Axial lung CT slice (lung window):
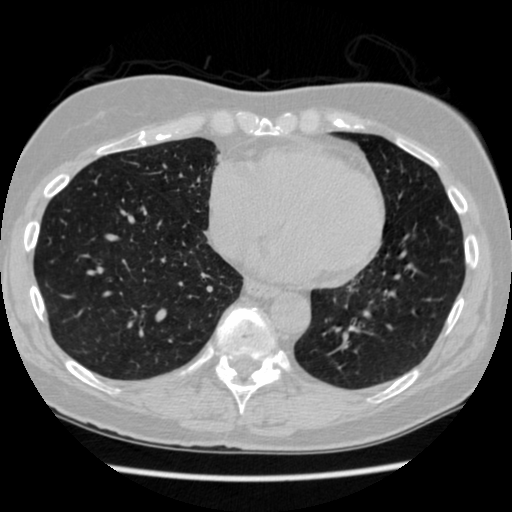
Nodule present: no